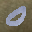
Label: 0